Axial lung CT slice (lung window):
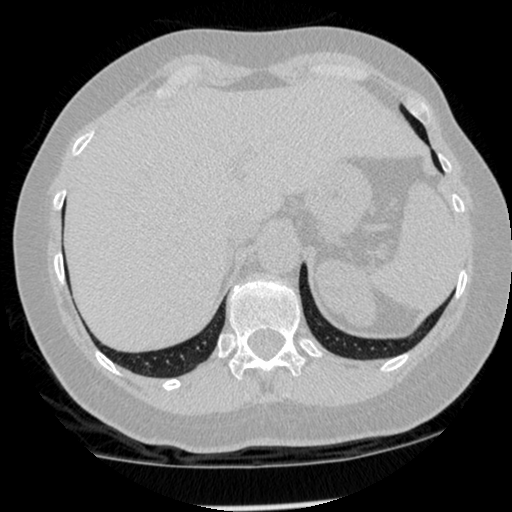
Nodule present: no